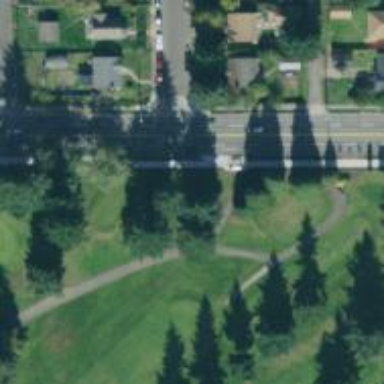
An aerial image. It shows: Path designated for golf carts.